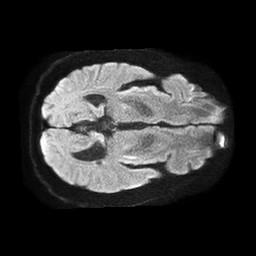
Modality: TRACE
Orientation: axial
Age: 58
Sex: male
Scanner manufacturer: philips
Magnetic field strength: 1.5 T
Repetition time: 4.6 s
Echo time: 0.08517 s